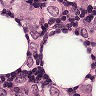
Metastatic tissue present: yes